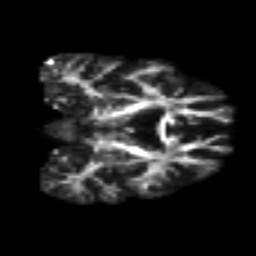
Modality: FA
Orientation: coronal
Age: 41
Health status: ill
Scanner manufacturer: philips
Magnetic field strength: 3 T
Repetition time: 9 s
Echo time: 0.127 s